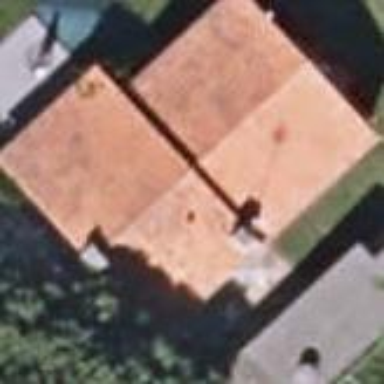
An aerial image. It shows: Simple and straightforward house.